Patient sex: F
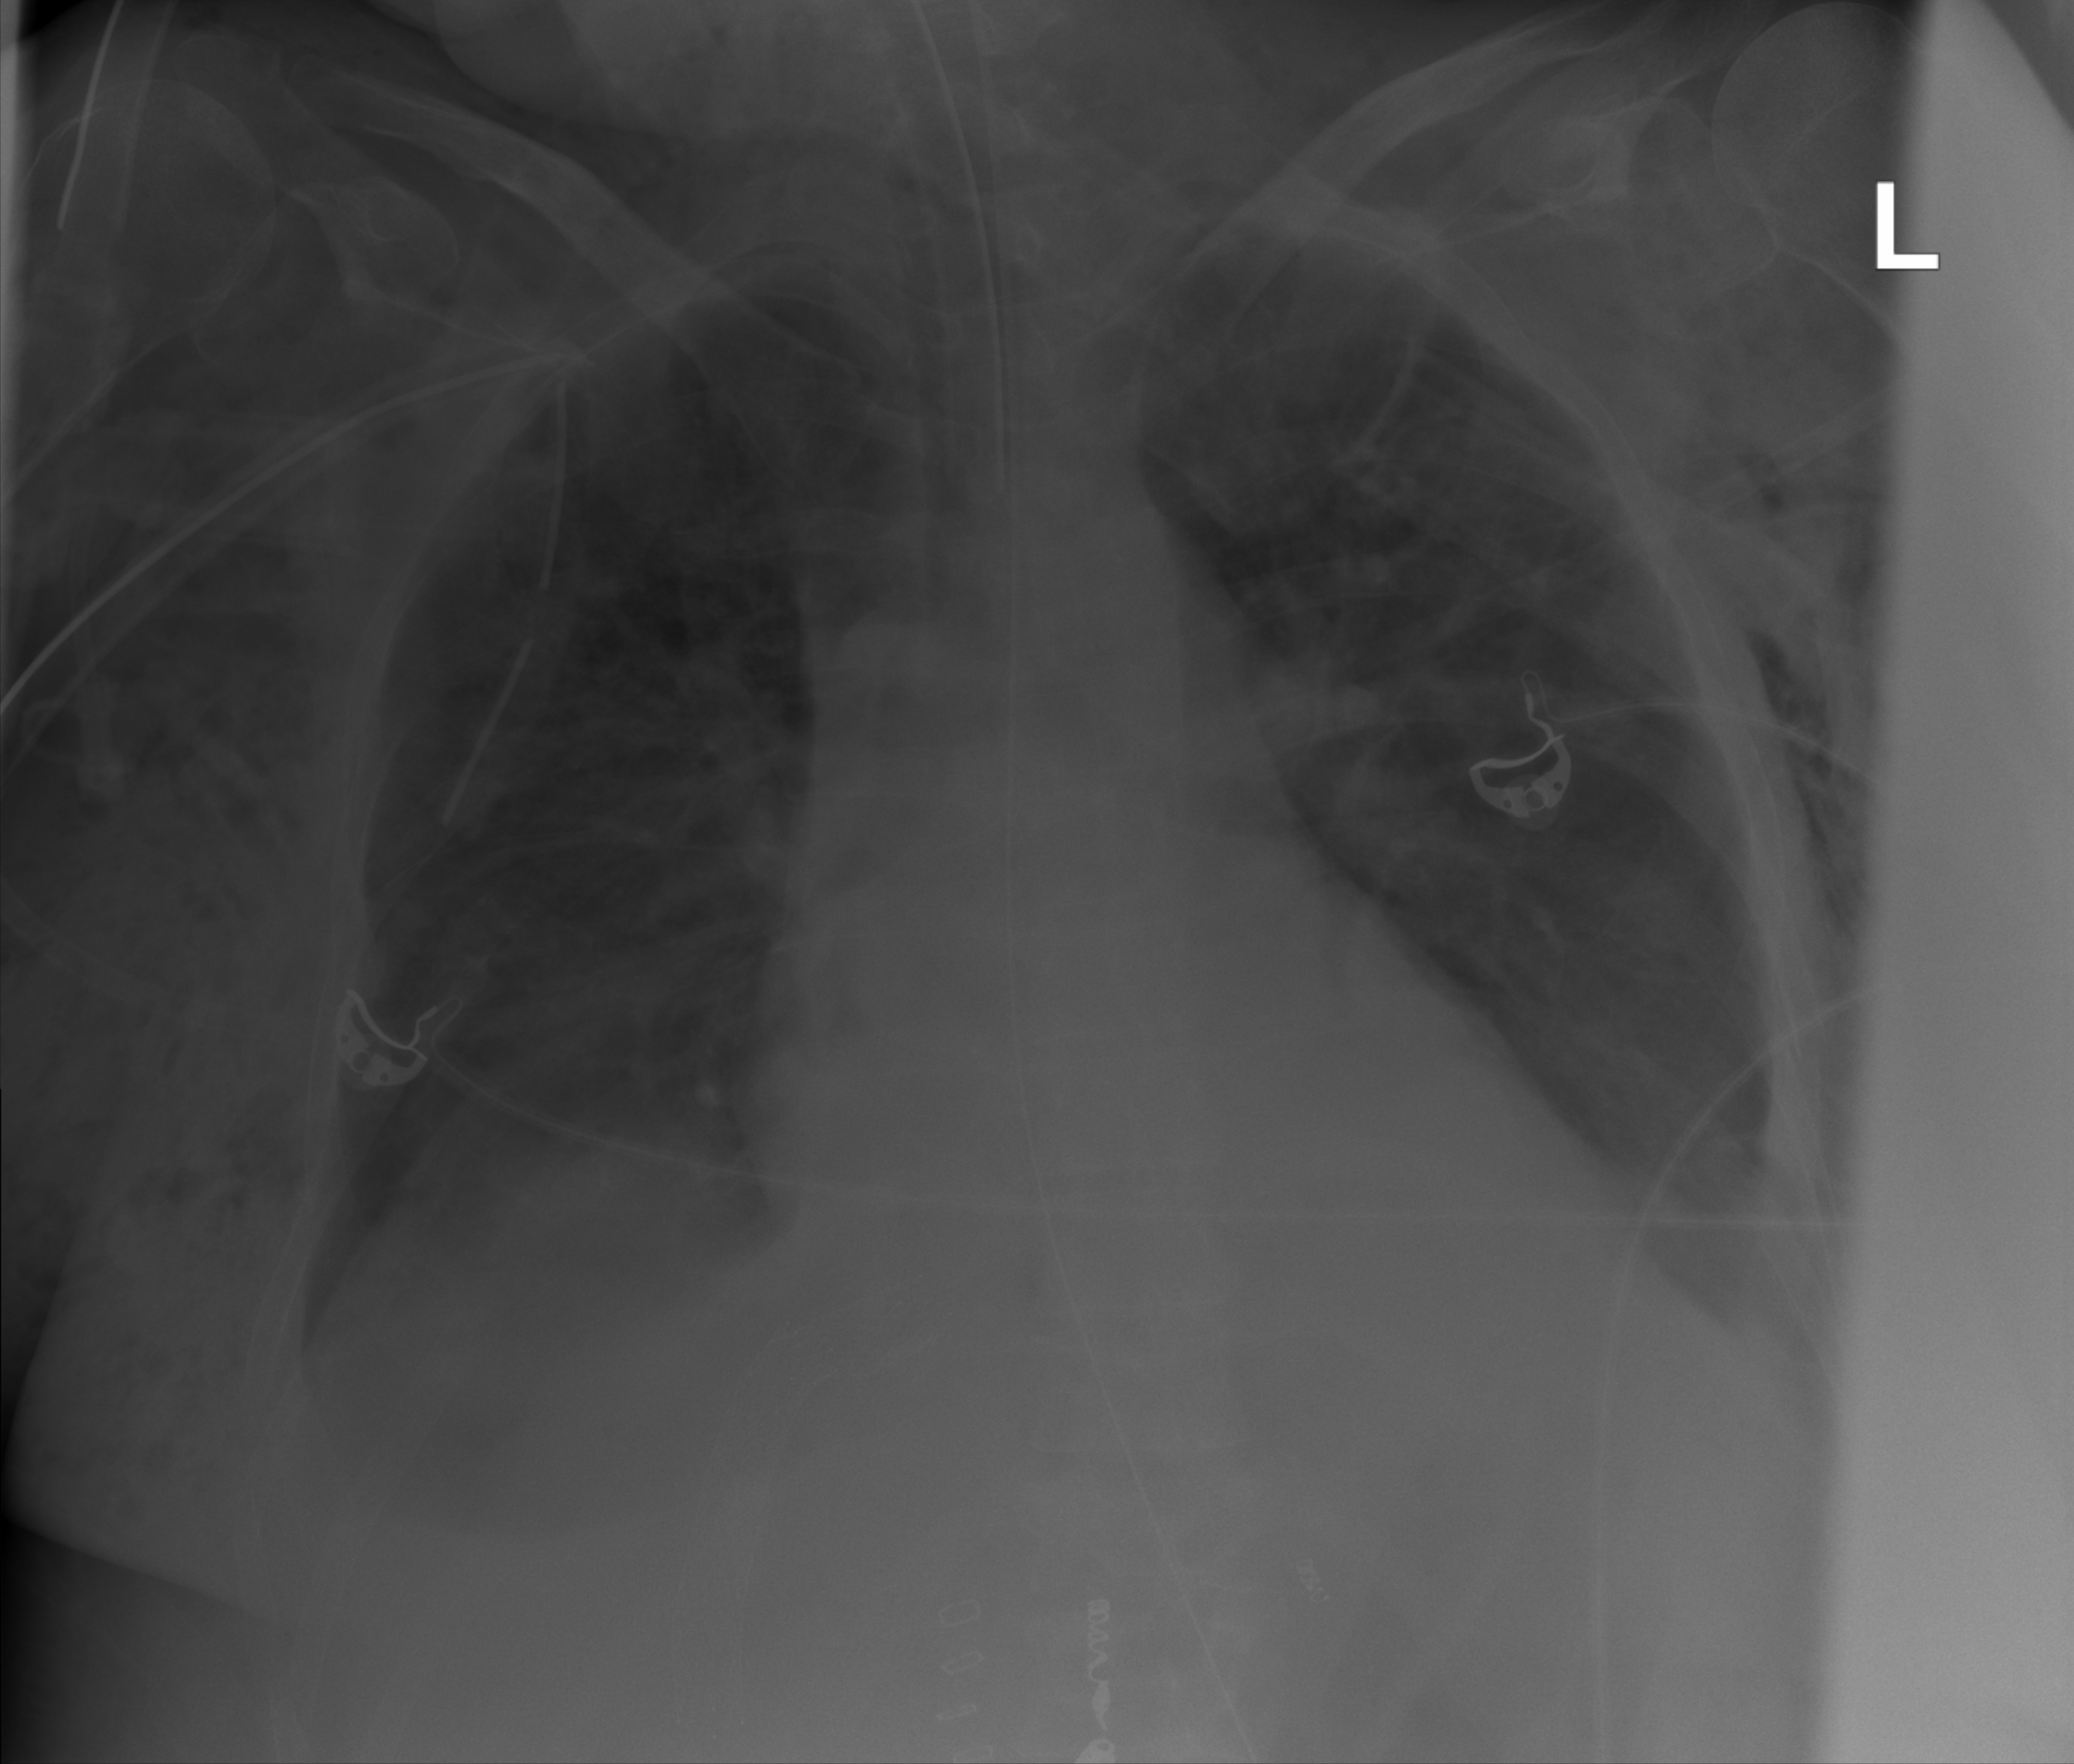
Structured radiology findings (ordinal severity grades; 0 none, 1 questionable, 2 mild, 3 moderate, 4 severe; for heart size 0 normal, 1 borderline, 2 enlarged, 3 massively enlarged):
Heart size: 1
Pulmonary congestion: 2
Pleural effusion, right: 2
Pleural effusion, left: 1
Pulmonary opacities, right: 0
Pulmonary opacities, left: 0
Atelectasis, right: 2
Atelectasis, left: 0